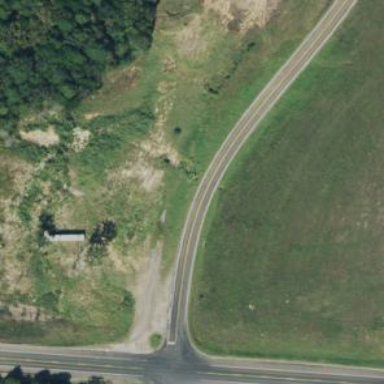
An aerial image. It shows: Tertiary road with frontage road along it.